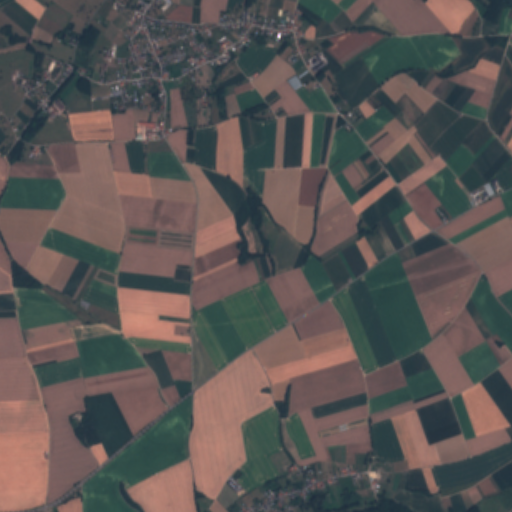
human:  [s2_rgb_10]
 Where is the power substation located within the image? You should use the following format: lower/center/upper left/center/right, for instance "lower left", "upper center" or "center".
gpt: The power substation is located in the upper left of the image.
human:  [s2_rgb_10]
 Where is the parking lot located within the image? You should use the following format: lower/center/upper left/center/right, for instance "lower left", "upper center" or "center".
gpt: There is no parking lot in the image.